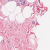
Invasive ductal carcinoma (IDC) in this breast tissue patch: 1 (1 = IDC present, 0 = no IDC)